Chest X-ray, AP view. Patient: 59 years old, sex M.
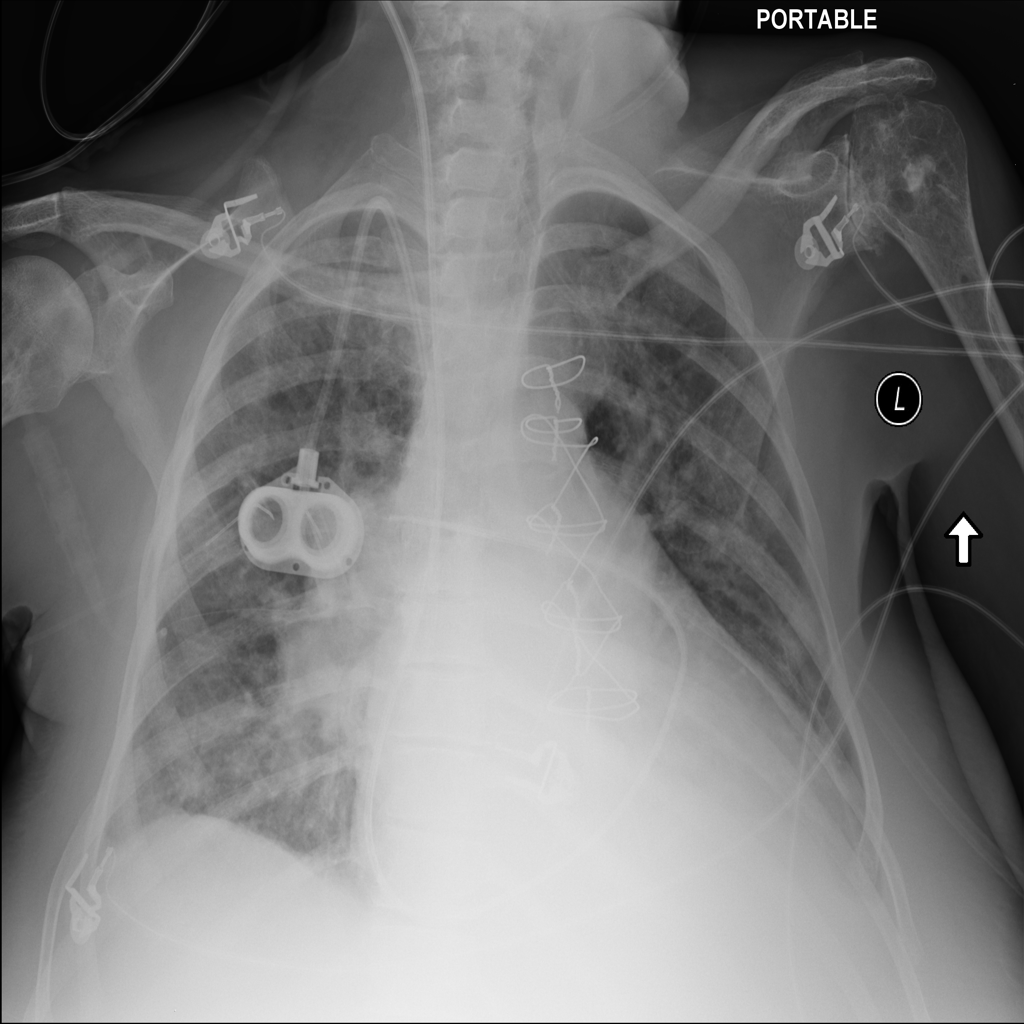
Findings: No Finding